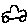
Label: car